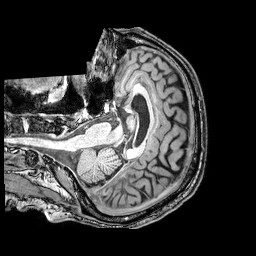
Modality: T1w
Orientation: axial
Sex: male
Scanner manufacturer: philips
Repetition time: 0.008233 s
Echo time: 0.00377 s